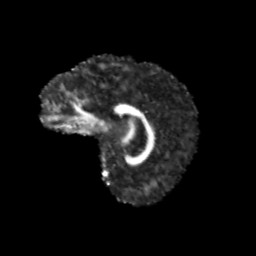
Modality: FA
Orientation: sagittal
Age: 11
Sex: female
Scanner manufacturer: siemens
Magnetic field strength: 3 T
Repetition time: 3.8 s
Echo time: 0.07 s